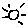
Label: sun